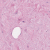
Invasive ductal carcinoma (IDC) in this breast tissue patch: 1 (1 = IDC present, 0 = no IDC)